Question: I have two files : &&

In , there is a class called Keyboard
In C++ , it would be '#include "foobar.h"'
I have tried 'import Keyboard.java' but it doesnt work , i have the following error :
'''
package Keyboard doesnt exist
'''
How do i include the Keyboard class in my JavaAssignment1.java so that i can use the KeyBoard class . ???
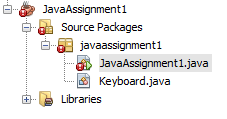
Answer: If in both classes you have no 'package' declaration at the top or it is 'package javaassignment1;' then you do not need to import anything. They have the same class path.